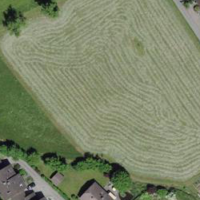
EUNIS habitat code: 52
Species observed at this site:
Prunus padus